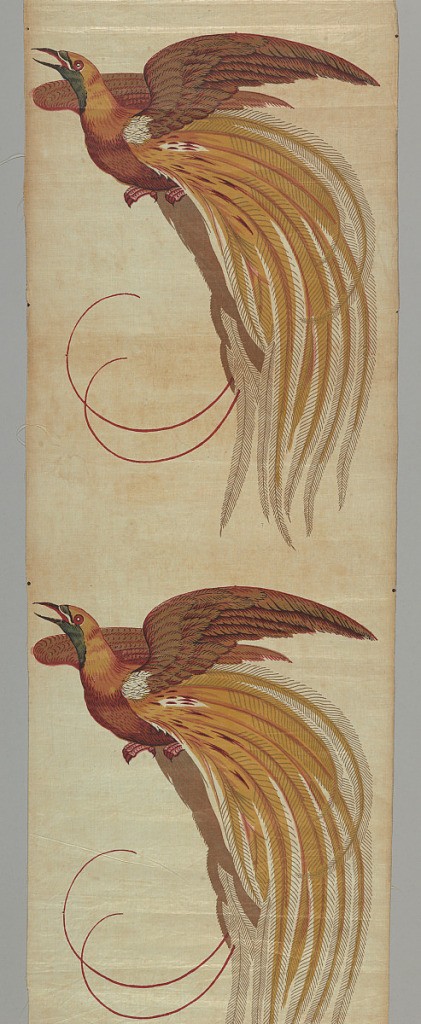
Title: Fragment
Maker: Miles & Edwards, 1847
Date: ca. 1830
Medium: cotton Technique: block printed on plain weave foundation
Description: Exotic polychrome birds on natural. Mark faces in opposite direction to the direction of the birds.